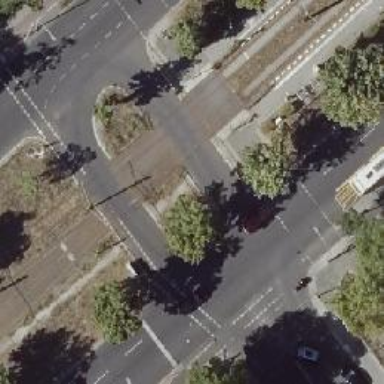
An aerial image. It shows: Footway located on traffic island.